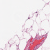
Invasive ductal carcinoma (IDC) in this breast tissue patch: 0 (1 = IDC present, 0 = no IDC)